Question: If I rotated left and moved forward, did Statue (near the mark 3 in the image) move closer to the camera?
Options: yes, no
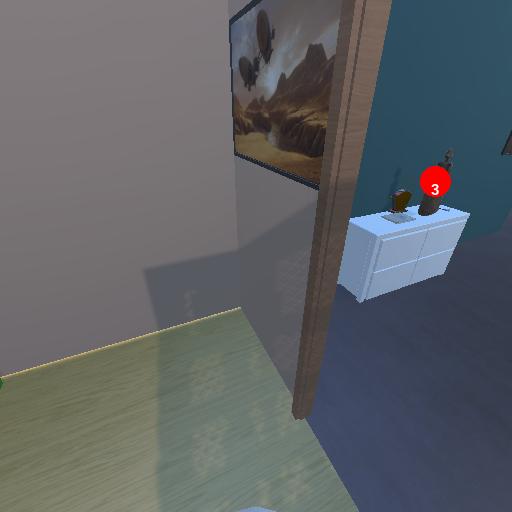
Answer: yes